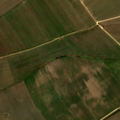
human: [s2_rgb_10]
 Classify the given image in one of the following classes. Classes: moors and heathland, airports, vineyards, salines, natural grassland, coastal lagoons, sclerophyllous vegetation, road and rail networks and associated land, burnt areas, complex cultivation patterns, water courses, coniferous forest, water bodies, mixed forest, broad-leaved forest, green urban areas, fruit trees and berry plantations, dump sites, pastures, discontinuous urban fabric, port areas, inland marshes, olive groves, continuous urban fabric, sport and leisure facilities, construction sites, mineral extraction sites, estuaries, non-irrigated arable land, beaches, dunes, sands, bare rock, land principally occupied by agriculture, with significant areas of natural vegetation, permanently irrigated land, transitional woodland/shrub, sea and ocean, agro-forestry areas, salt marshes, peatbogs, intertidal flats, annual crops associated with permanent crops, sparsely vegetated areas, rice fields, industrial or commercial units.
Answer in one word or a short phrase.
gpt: permanently irrigated land